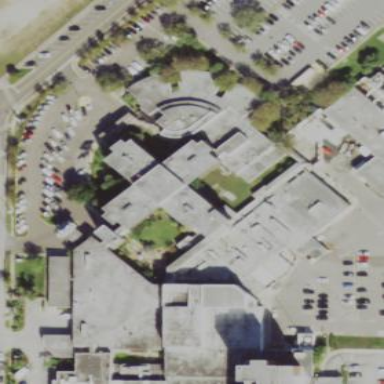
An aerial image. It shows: Hospital building.